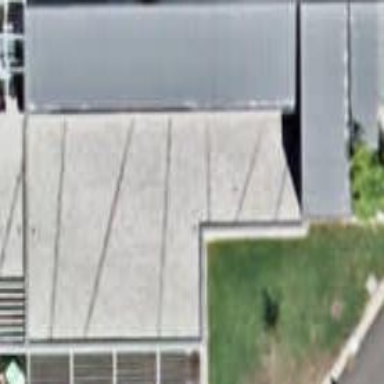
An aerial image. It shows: Kindergarten building.